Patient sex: M
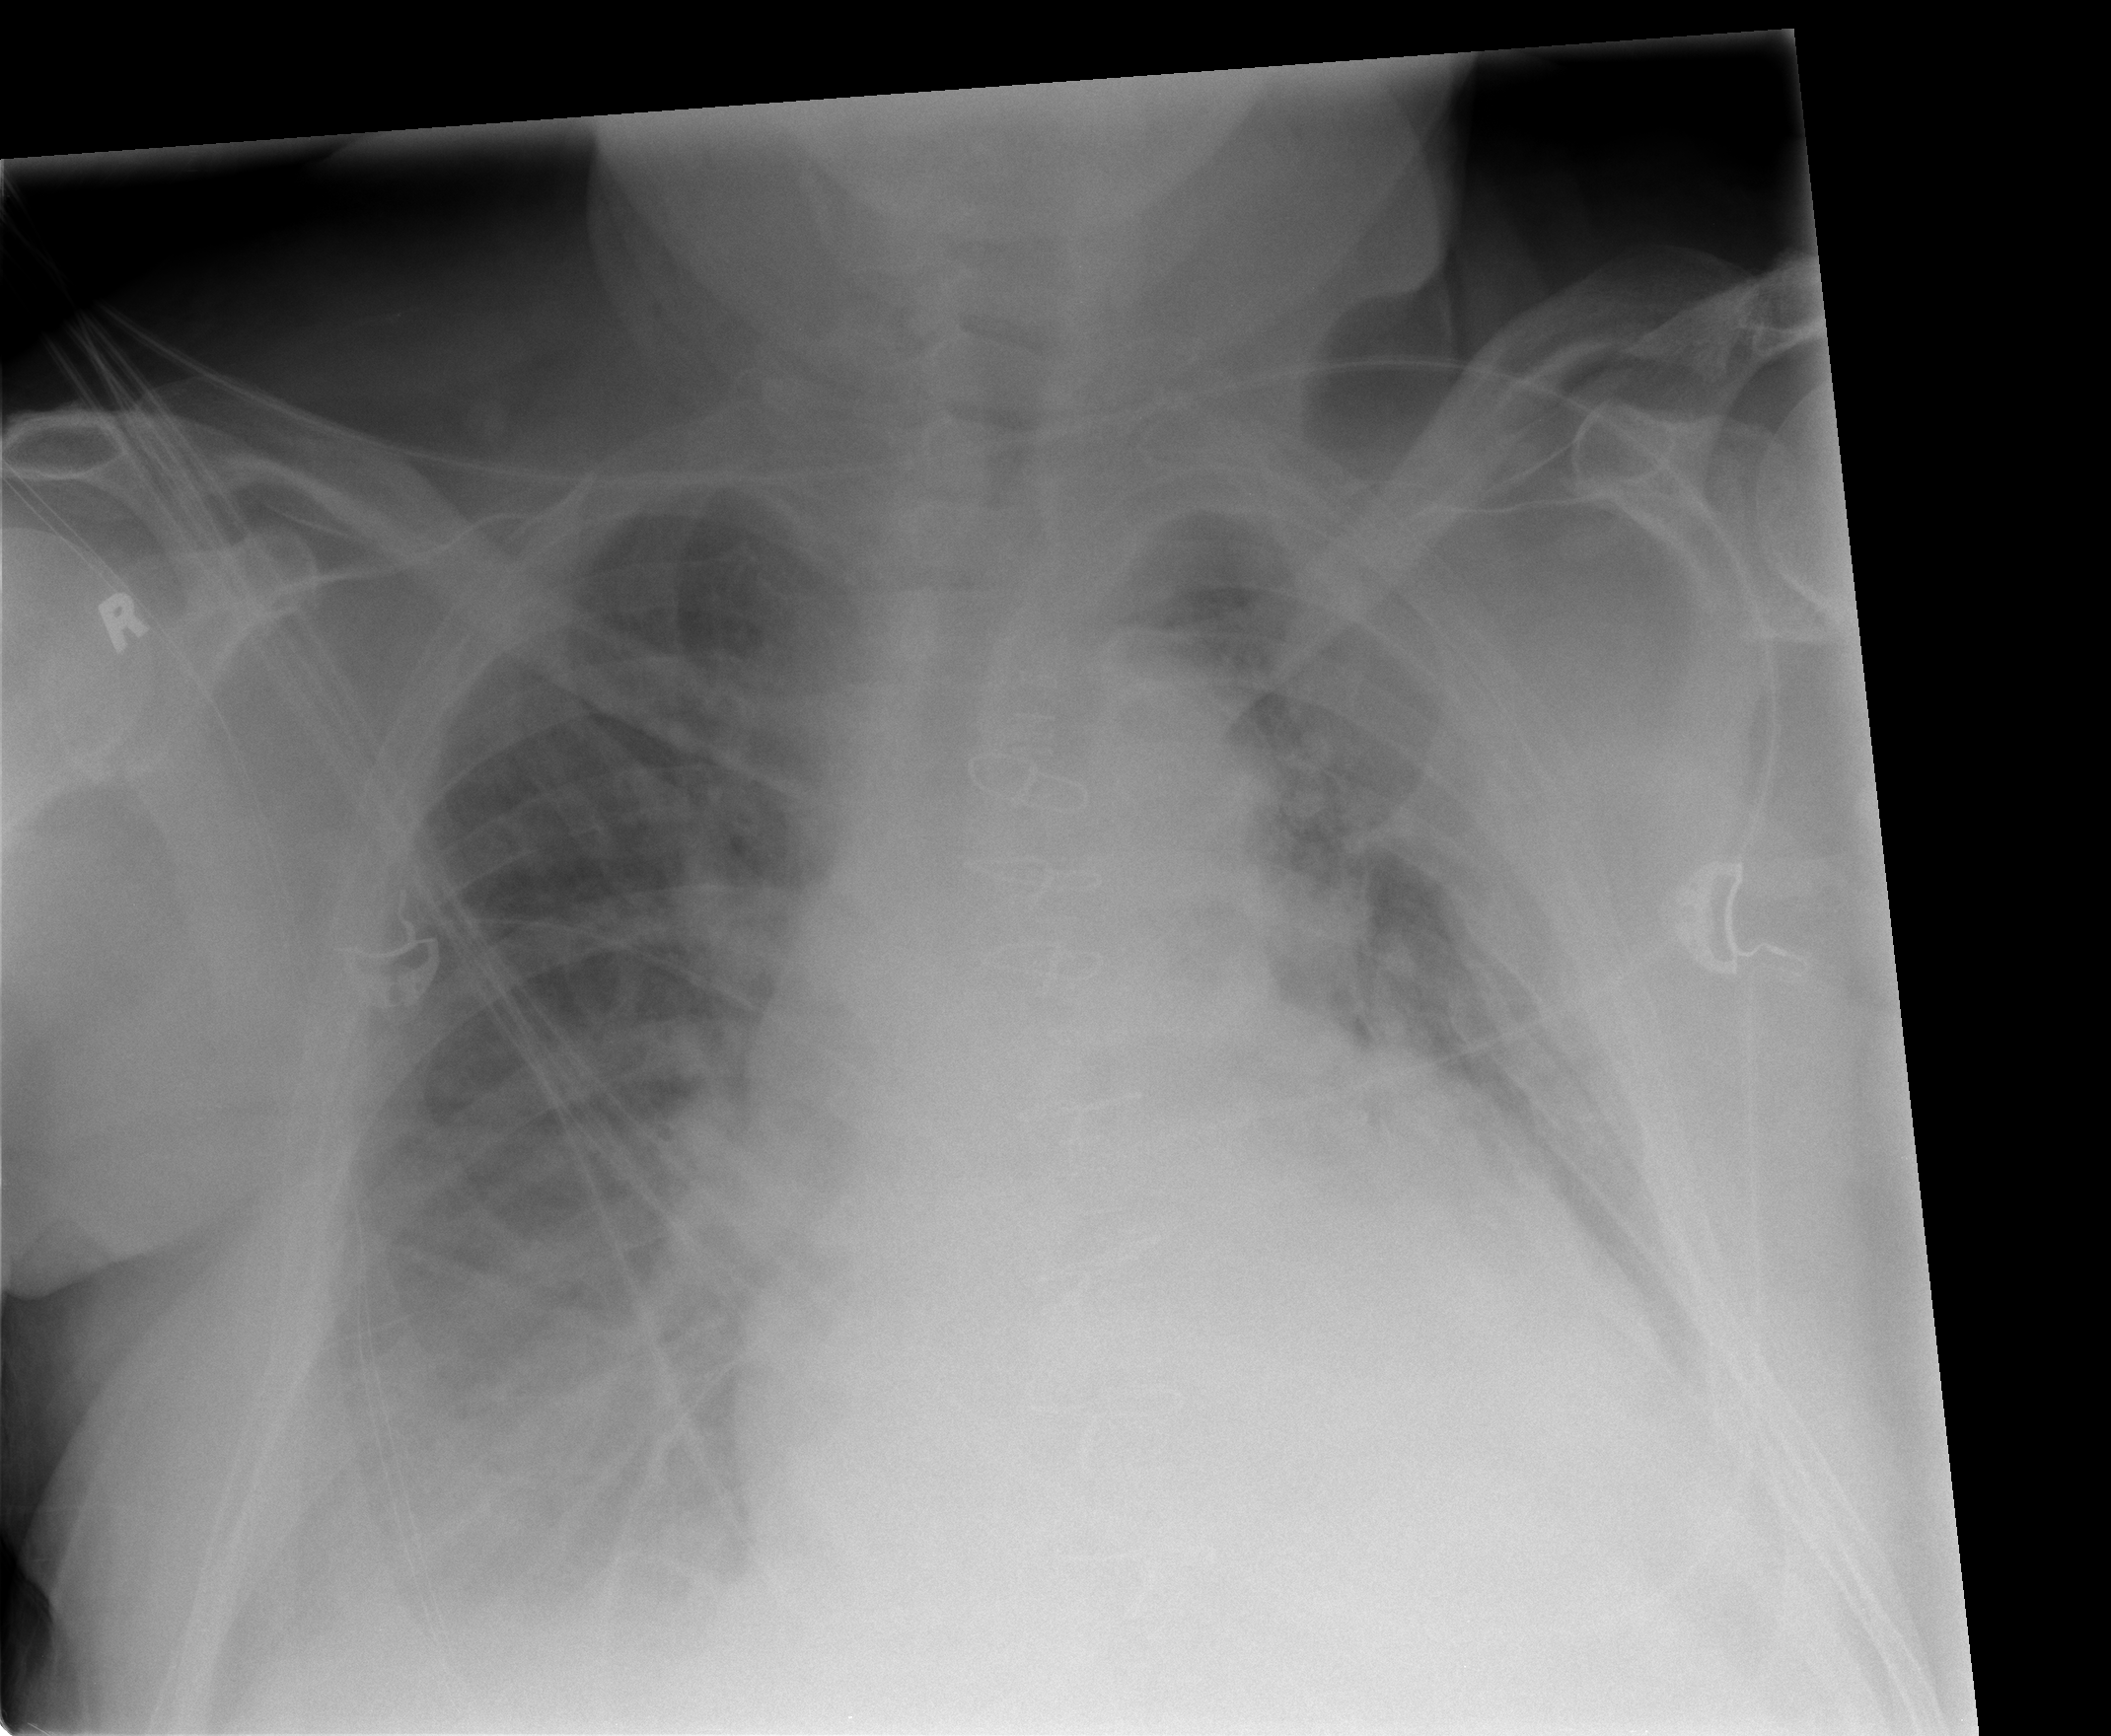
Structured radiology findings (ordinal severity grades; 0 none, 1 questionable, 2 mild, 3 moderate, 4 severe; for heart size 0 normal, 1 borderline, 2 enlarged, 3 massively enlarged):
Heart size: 2
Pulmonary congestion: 3
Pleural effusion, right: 3
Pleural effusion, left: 2
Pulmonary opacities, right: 2
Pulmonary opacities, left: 2
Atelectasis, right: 2
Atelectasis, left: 2